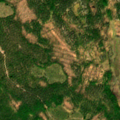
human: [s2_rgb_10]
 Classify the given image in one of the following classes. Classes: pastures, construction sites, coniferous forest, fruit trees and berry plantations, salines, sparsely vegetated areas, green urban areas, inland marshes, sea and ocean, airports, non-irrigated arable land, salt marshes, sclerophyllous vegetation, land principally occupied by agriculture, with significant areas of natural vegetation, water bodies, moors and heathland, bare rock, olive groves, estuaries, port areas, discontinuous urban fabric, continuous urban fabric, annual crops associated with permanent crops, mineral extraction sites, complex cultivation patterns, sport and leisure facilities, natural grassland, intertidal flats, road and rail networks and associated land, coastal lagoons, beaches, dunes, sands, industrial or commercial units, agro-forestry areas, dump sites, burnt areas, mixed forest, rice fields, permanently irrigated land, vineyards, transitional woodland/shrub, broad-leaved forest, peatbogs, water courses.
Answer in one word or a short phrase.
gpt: coniferous forest, mixed forest, transitional woodland/shrub